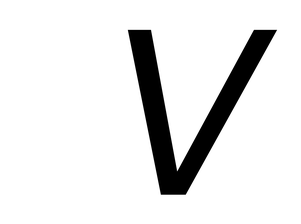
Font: Poppins-Italic